Question: This is the code I wrote in View and I want to display the total number of calories at the end of each day, depending on the existing aliments. How can I do that? Here, I've got the calorie values directly from my data base.
'''
@model Database.MealPlanner
@{
ViewBag.Title = "Details";
}
<div>
<h4>Aliments</h4>
<hr />
<ul>
@foreach (var weekDay in @Model.MealPlannerAliments.GroupBy(q => q.WeekDay).ToList())
{
<li class="custom-list-heading list-unstyled"><b>@weekDay.Key</b></li>
foreach (var item in weekDay)
{
<li id="alimentsByDay">
<div>
<p>@item.Aliment.Name (Calories: @item.Aliment.NutritionalValue.Calories )</p>
</div>
</li>
}
}
</ul>
</div>
'''
Here is an ex. I want to display at the end of the day, let's say: : 618

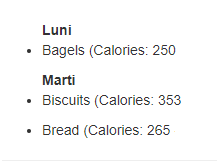
Answer: You could look at using <URL> extension method. Something like
'''
weekDay.Sum(x => x.Aliment.NutritionalValue.Calories)
'''